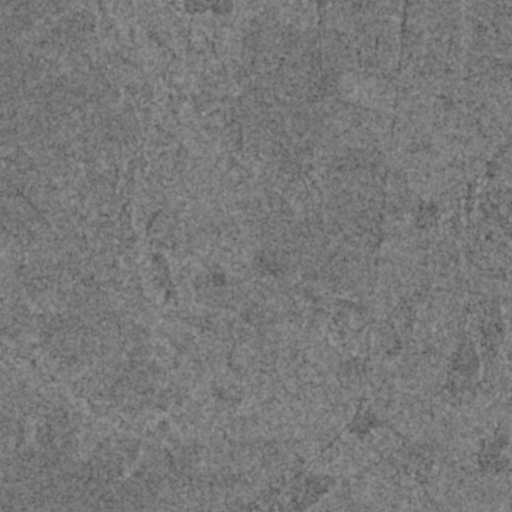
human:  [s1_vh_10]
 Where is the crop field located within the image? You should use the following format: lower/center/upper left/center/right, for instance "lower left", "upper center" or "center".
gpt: The crop field is located in the upper right of the image.
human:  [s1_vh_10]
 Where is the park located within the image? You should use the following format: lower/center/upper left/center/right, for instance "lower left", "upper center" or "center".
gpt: There is no park in the image.

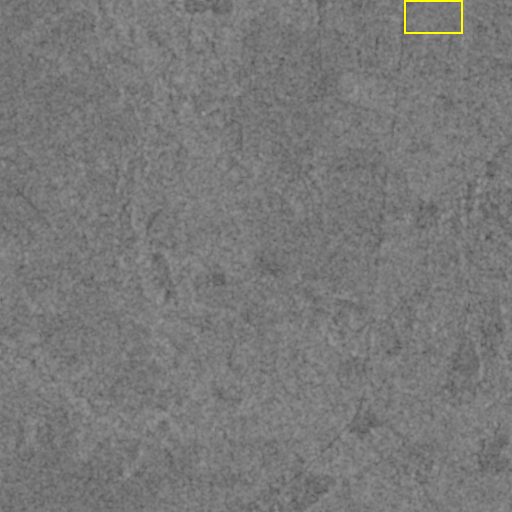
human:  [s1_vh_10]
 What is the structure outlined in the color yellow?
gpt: The structure outlined in yellow is a crop field.
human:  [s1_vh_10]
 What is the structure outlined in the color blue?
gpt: There is no blue outline.